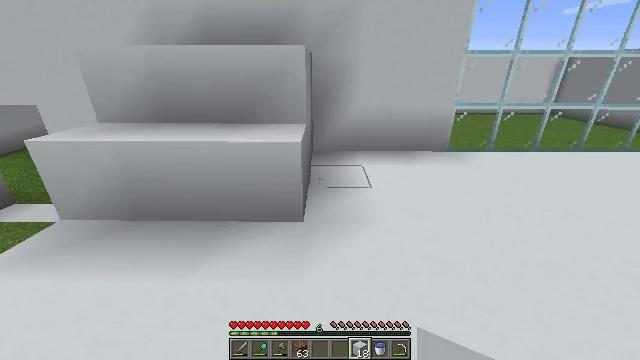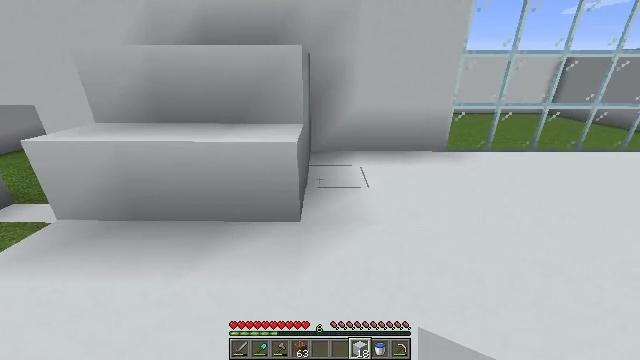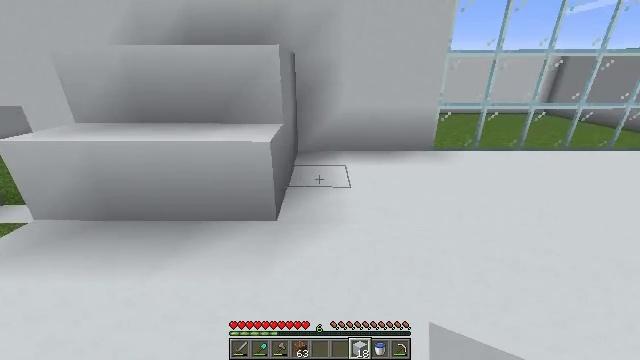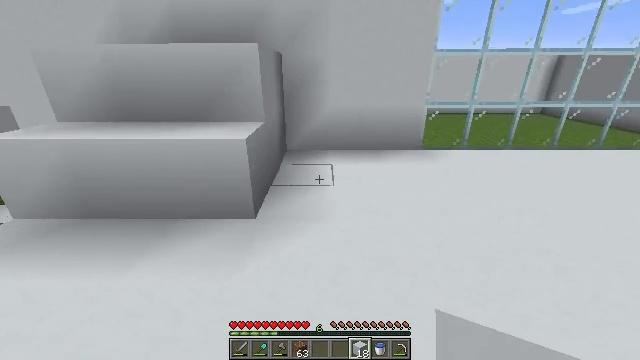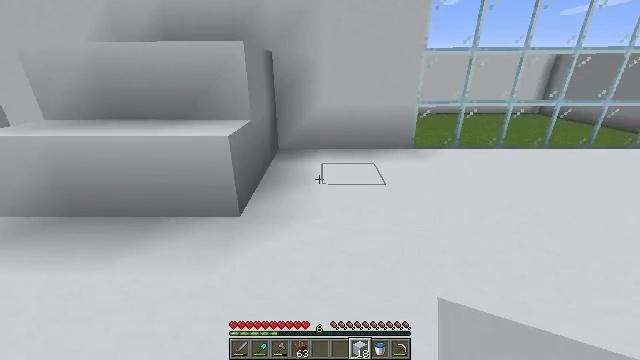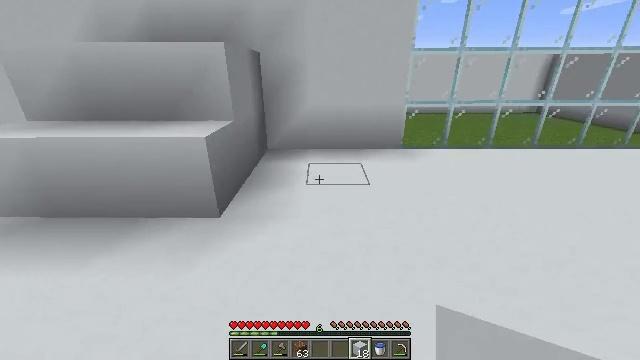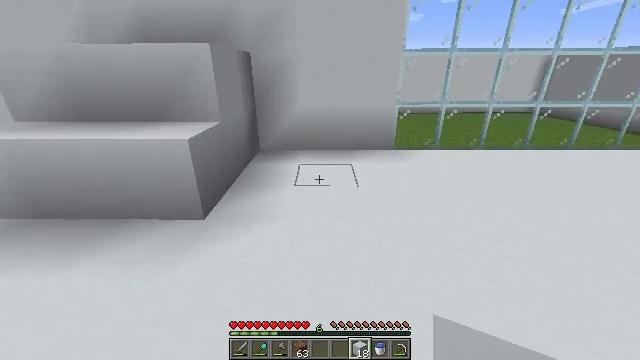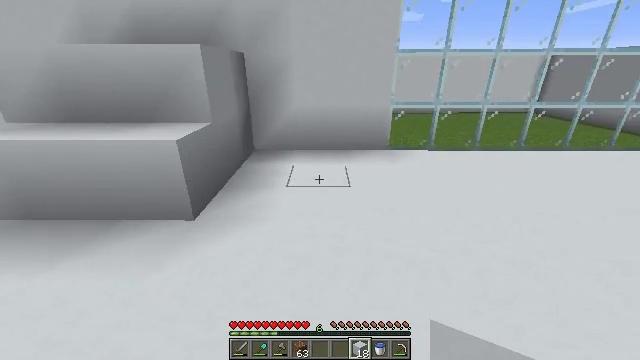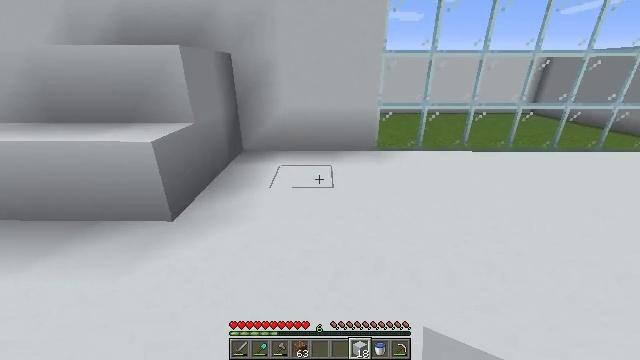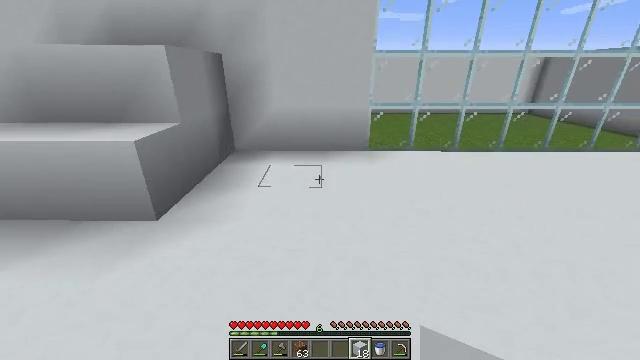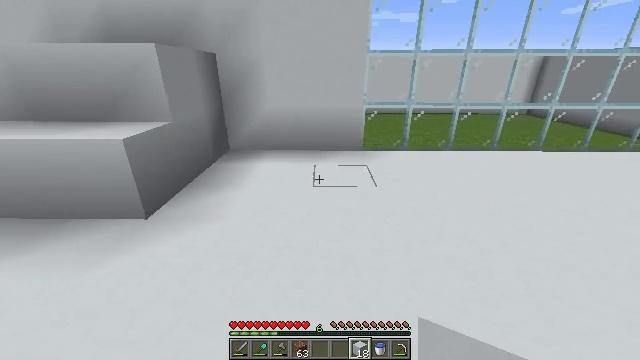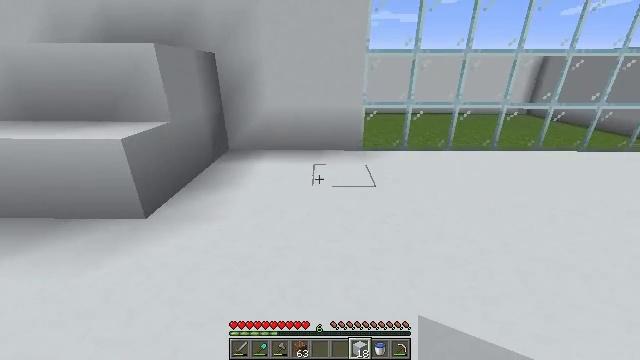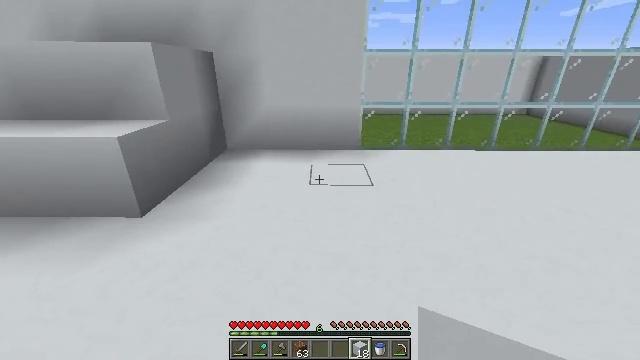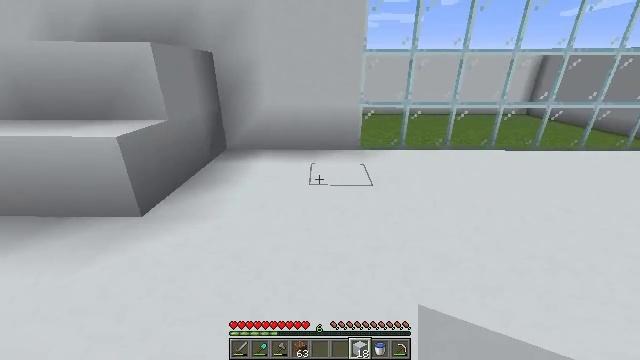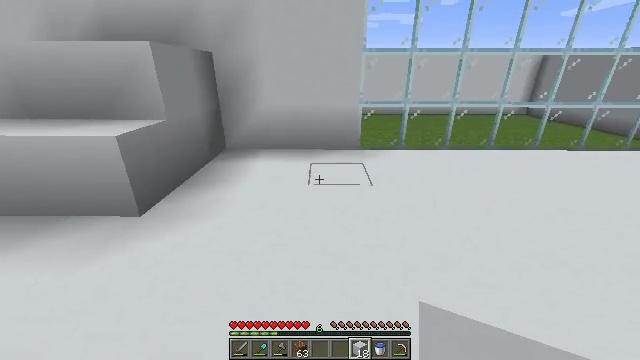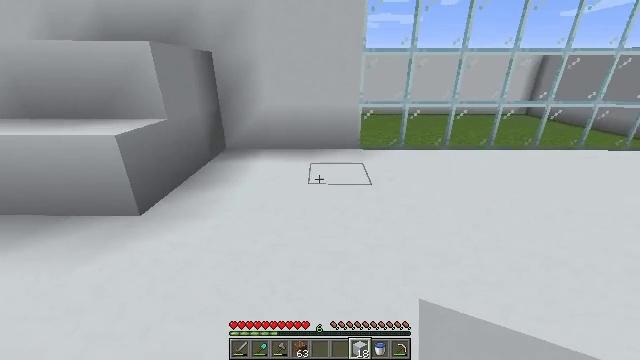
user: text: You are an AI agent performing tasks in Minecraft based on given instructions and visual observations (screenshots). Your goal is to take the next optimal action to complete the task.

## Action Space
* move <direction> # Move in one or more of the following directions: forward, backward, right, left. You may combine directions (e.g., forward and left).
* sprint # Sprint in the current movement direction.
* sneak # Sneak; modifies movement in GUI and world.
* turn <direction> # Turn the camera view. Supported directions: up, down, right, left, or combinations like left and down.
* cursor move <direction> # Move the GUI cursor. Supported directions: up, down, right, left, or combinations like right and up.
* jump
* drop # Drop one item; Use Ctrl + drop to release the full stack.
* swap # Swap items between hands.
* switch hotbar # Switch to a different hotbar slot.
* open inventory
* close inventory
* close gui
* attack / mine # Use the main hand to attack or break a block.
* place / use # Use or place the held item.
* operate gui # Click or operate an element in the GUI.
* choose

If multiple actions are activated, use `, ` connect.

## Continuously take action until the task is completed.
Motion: motion action
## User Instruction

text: Collect white concrete from a structure.
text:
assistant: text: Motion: move right
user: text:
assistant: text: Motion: move right
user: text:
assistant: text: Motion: move right
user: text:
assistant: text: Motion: move right
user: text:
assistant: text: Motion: move right
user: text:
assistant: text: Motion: move right
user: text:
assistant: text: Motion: move right
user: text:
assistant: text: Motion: move right
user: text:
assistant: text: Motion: no_op
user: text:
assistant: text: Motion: no_op
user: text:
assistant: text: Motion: no_op
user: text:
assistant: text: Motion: no_op
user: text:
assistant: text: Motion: no_op
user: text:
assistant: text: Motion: no_op
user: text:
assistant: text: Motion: no_op
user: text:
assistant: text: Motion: no_op
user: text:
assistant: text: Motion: move left
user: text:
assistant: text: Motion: move left, turn left
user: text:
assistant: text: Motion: move left, turn left and up
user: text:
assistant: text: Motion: move left, turn left and up
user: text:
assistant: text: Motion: move left, turn left and up
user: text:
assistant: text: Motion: move left
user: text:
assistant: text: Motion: move left
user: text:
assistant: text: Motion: move left
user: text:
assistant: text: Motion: move left
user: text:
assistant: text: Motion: move left
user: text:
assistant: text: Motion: move left
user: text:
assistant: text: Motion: move left
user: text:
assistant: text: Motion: move left
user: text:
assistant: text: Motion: move left